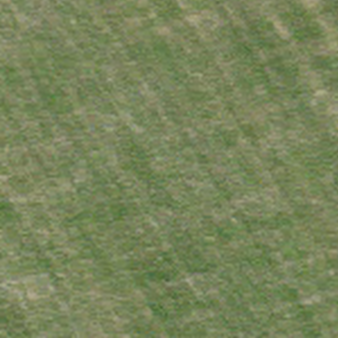
Label: other